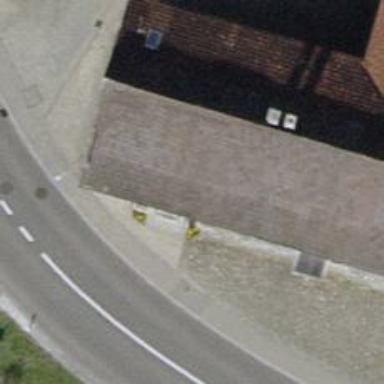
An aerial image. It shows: Restaurant with guest house nearby.